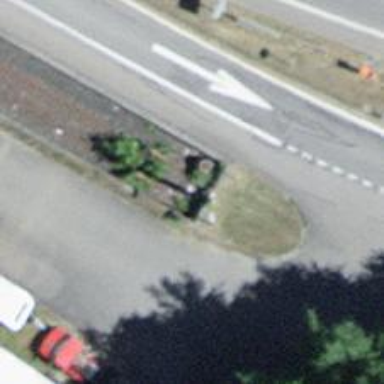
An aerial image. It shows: Railway buffer stop.